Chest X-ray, AP view. Patient: 48 years old, sex F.
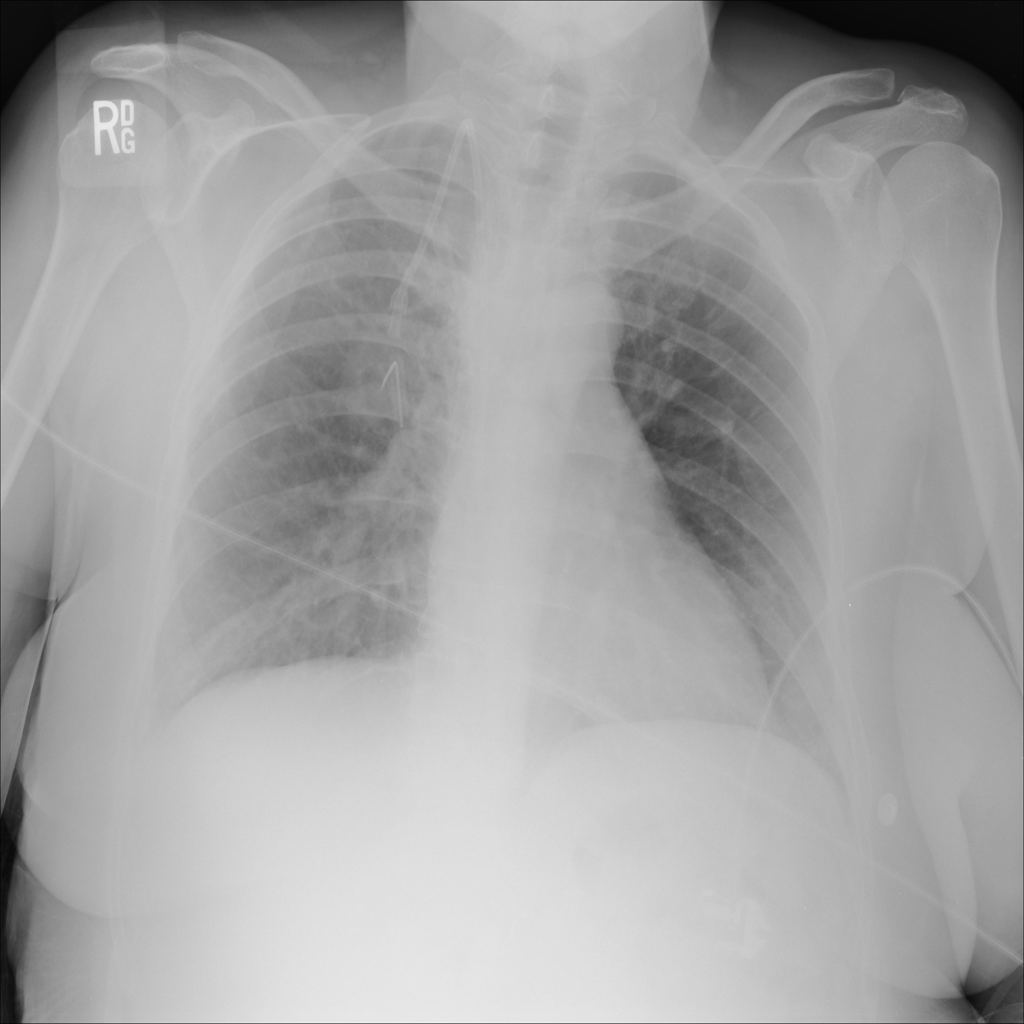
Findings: No Finding